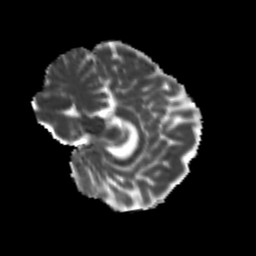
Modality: MD
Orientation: sagittal
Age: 26
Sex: female
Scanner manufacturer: siemens
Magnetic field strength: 3 T
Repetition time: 3.5 s
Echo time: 0.104 s